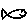
Label: fish